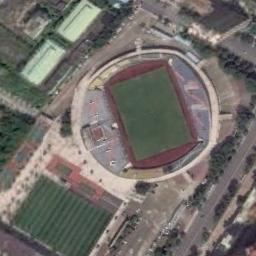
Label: stadium